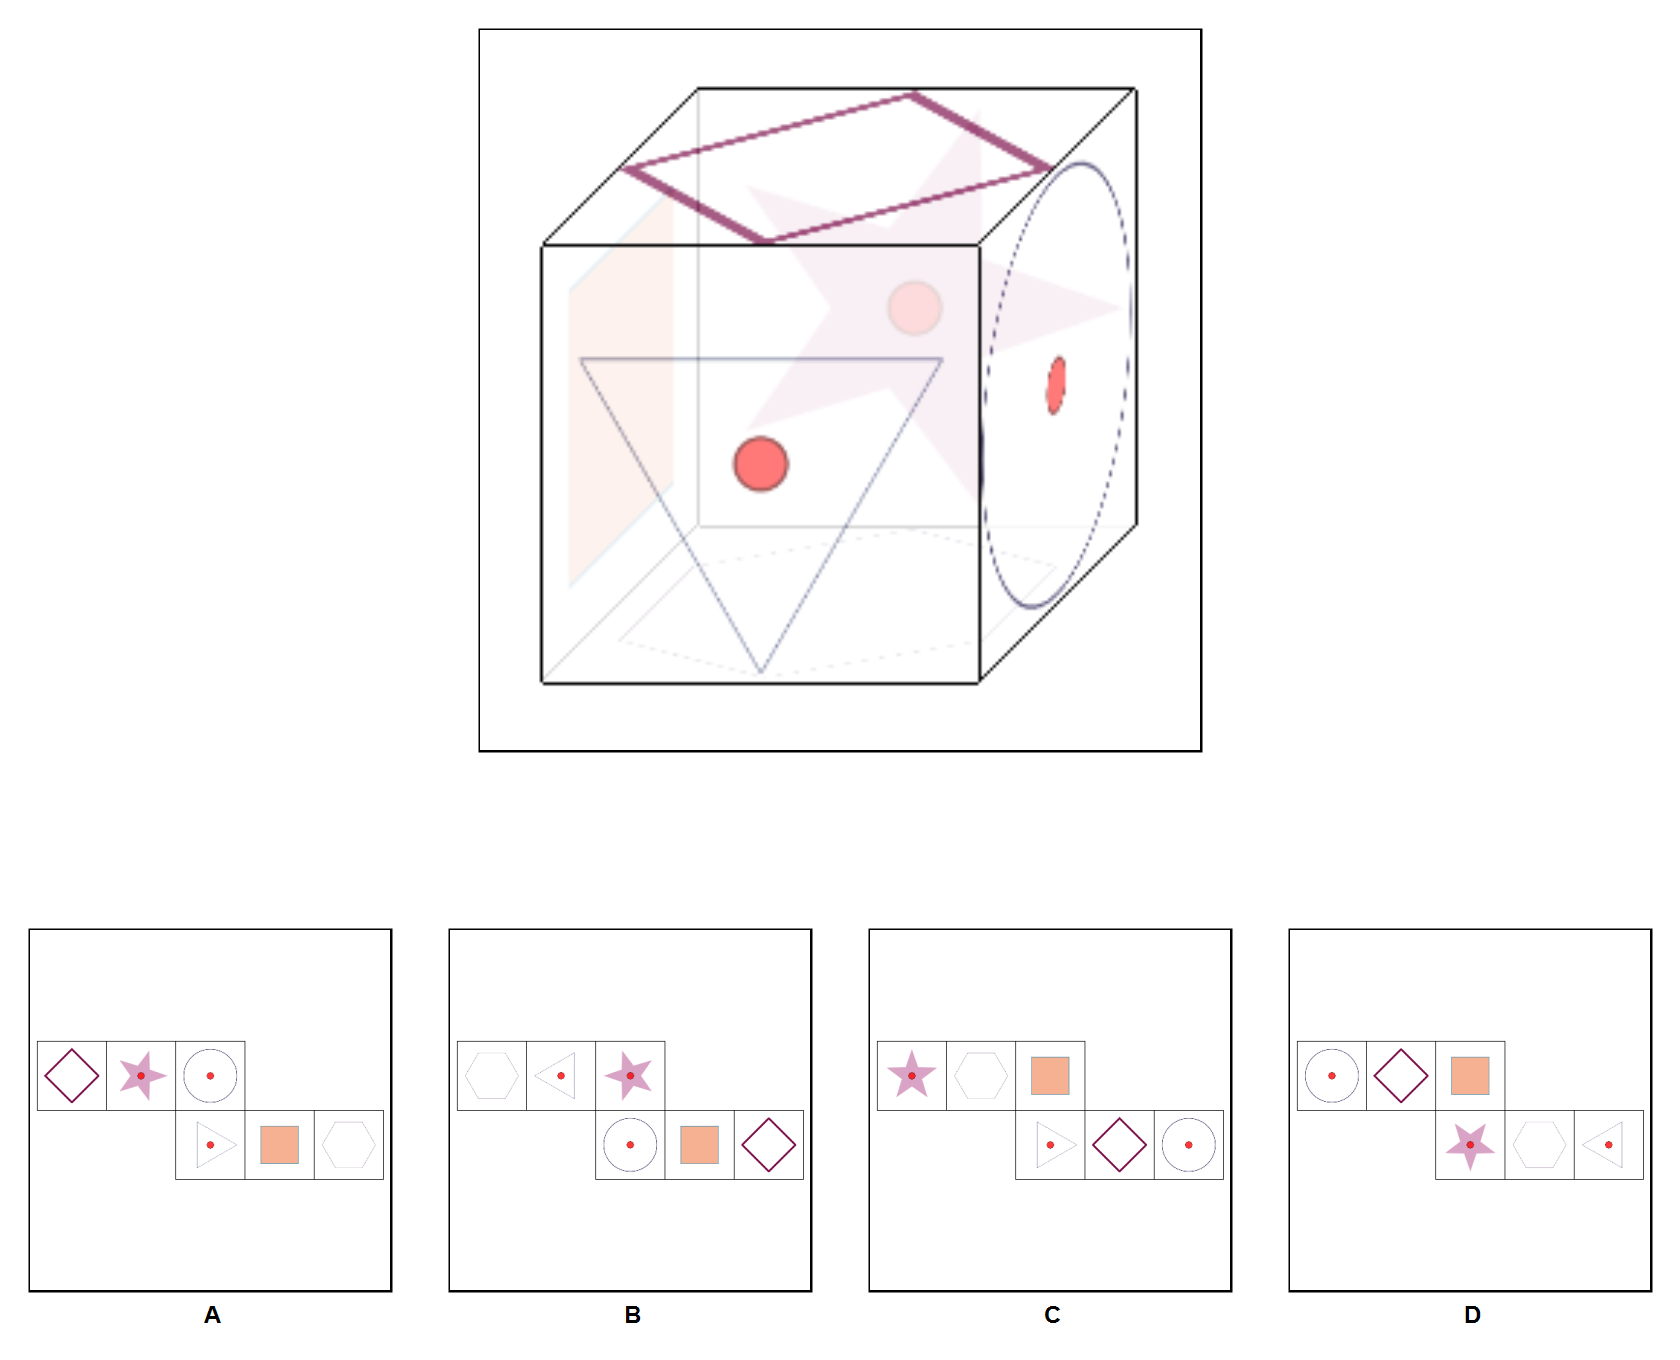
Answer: D